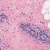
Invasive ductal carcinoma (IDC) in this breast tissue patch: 0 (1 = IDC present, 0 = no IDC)